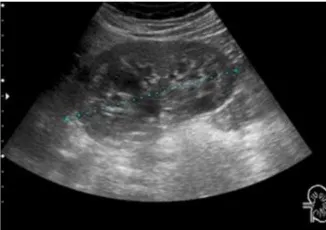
Previous renal echography. And left kidney.
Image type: radiology (ultrasound)